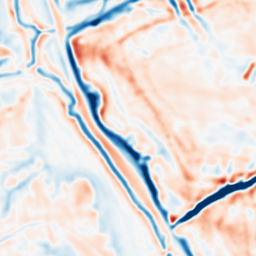
Category: multiscale
Decomposition family: dog_multiscale
Decomposition parameters: sigma_ratio: 1.4
n_scales: 3
base_sigma: 2
Upsampling method: quintic
Upsampling parameters: scale: 8
Upsampling scale: 8